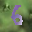
Label: 6